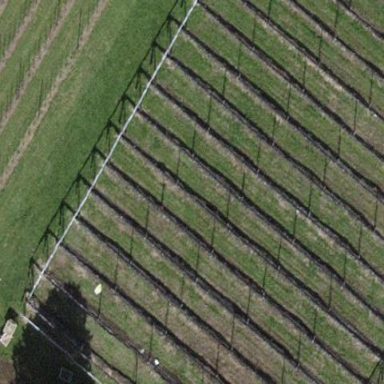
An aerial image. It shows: Orchard.